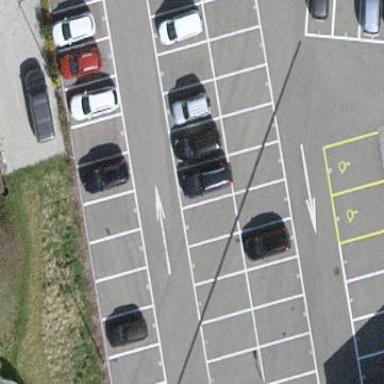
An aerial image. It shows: Paved parking area.